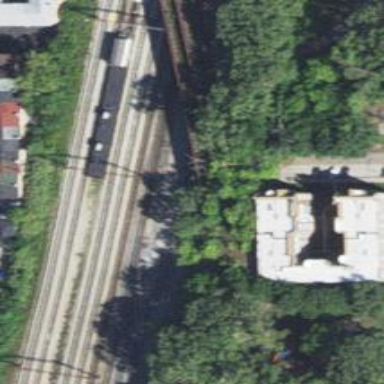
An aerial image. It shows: Abandoned railway.